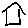
Label: house